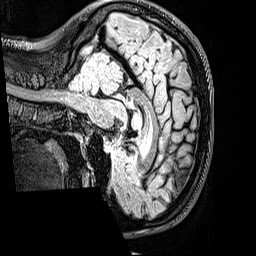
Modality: FLAIR
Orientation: sagittal
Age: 21
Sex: female
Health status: healthy
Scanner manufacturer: siemens
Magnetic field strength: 3 T
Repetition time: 5 s
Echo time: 0.388 s